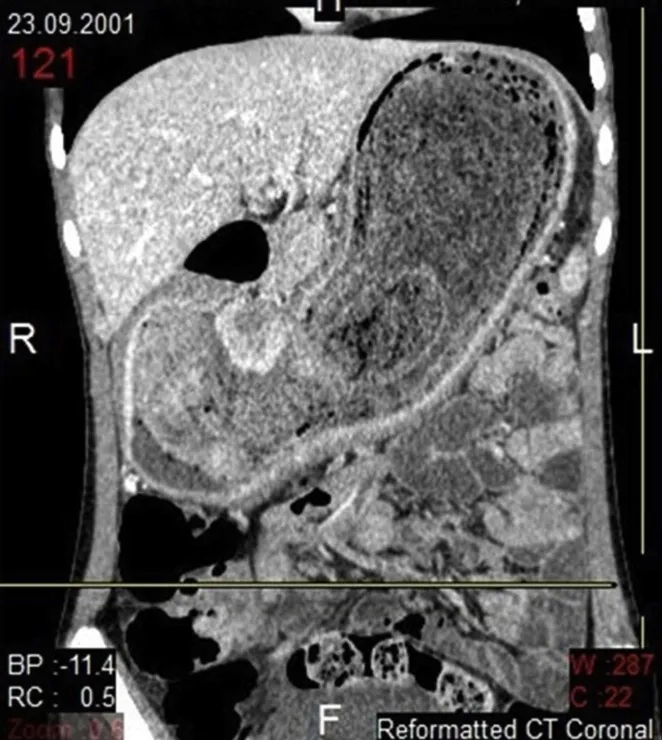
Contrast enhanced CT, Coronal view: Huge, well defined, multi-layered, heterogeneous, solid appearing, non-enhancing mass in the gastric lumen extending from the gastric fundus to the pyloric canal. Some of the layers of the mass are heterogeneously hyperdense. The mass lesion is separated from the gastric wall by gastric fluid. No evidence of abnormal gastric mural thickening.
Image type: radiology (ct)